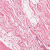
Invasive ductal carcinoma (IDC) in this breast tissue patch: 0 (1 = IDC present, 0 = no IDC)